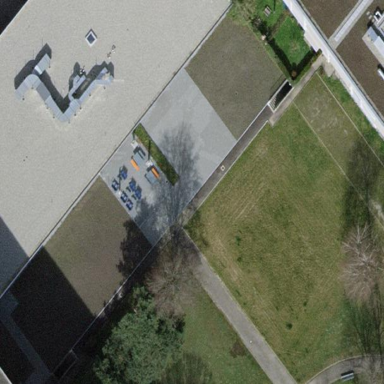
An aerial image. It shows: School.